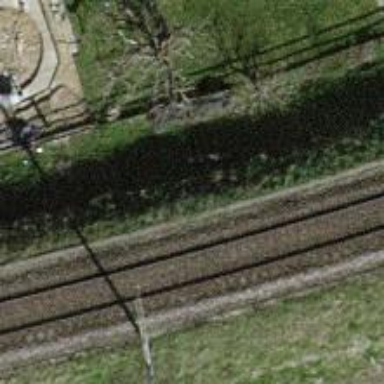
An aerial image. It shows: Single railway track with electrified contact line.